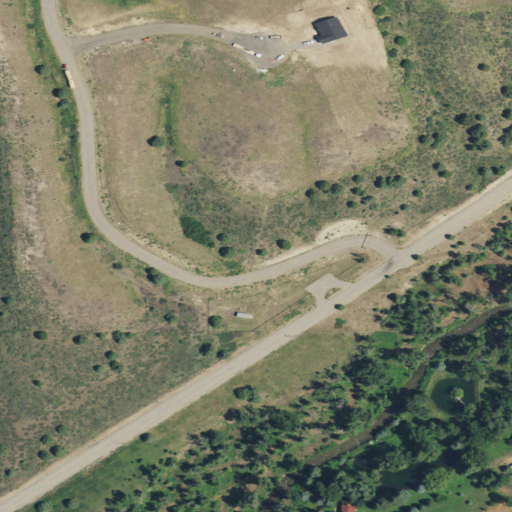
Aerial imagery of valley in Idaho named Butler Canyon containing shrub, woody wetlands, and open development